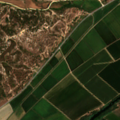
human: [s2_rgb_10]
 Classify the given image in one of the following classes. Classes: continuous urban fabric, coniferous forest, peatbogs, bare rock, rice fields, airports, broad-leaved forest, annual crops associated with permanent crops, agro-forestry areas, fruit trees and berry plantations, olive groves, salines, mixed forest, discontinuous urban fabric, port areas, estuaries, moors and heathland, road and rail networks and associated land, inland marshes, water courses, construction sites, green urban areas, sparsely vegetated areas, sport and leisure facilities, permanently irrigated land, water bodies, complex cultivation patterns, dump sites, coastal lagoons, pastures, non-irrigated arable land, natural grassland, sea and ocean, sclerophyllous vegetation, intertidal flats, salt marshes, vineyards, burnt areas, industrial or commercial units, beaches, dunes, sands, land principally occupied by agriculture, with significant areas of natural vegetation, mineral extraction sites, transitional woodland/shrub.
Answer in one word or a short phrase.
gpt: non-irrigated arable land, permanently irrigated land, rice fields, land principally occupied by agriculture, with significant areas of natural vegetation, mixed forest